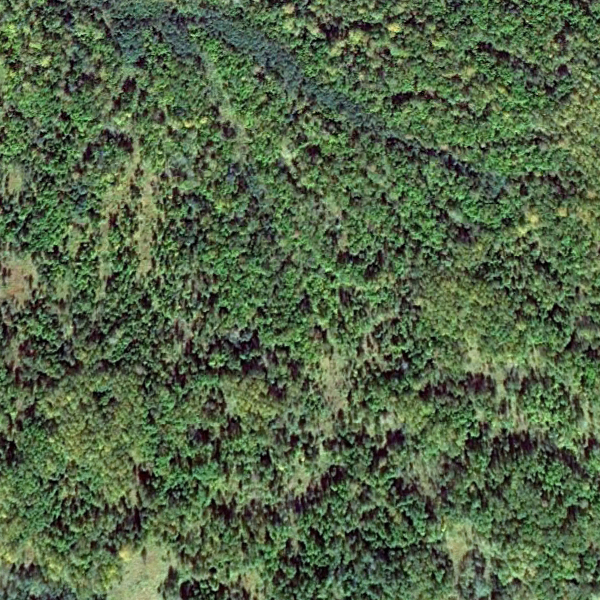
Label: Forest